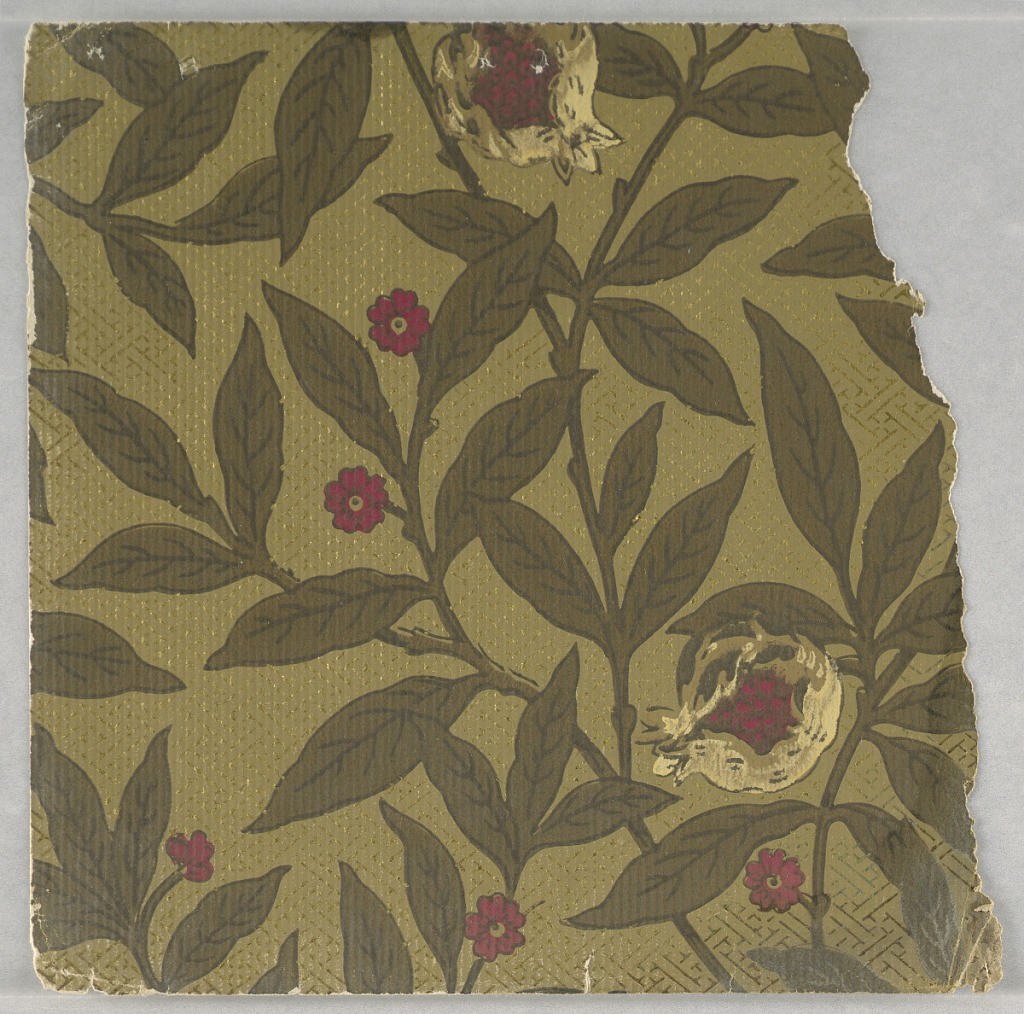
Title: Sidewall sample
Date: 1880–90
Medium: Machine-printed on paper
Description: Fragmentary wallpapers from sample book, including aesthetic-style and Anglo-Japanesque designs.

72 pages of samples.